Interaction volume radius: 5 \u00c5
Interaction volume height: 10 \u00c5
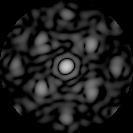
Disorder parameter: 0.4797